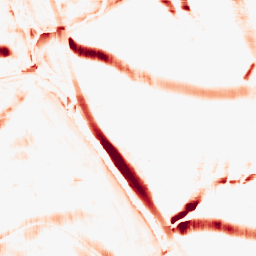
Category: morphological
Decomposition family: morphological_square
Decomposition parameters: operation: opening
size: 20
Upsampling method: bilinear
Upsampling parameters: scale: 4
Upsampling scale: 4